Question: I have to set some predefined values to 'MultiAutoCompleteTextView' (before I select from suggestion drop down list). It's like, as if you selected 2-3 items from drop-down list. After setting these predefined values, again I want to continue with normal process of filtering from the list and add it to 'MultiAutoCompleteTextView'.
It would look like this
'''
Predefined1, Predefined2, Predefined3,
'''
If I do setText(...) as you do with 'TextView' or 'EditText', with some comma separated values, its considering it as 1 whole word and adding a comma at the end.
Please suggest how can I implement it.
Okay. Let me explain in detail. I am trying to achieve like in <URL>. But, 1 extra requirement from this is that, along with selecting value from suggestion drop down, I also need to set some predefined values when View is displayed and when I write something and press enter/hide keyboard, whatever i wrote should be converted into button text.
If it's not possible, any other alternative? Please suggest.

These values should be there in view without selecting from drop down. Later, whichever users add from suggestion drop down, those also should be added to list.
'EditText' before user starts typing.
Thanks.
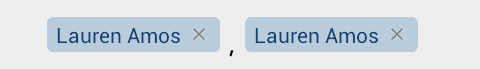
Answer: Try the following:
'''
ArrayList<String> data=new ArrayList<String>();
data.add("Predefined1");
data.add("Predefined2");
data.add("Predefined3");
ArrayAdapter<String> adapter = new ArrayAdapter<String>(this,
android.R.layout.simple_dropdown_item_1line, data.toArray());
MultiAutoCompleteTextView textView = (MultiAutoCompleteTextView) findViewById(/*View id*/);
MultiAutoCompleteTextView.CommaTokenizer tokenizer=new MultiAutoCompleteTextView.CommaTokenizer();
textView.setAdapter(adapter);
textView.setTokenizer(tokenizer);
textView.setOnEditorActionListener(new TextView.OnEditorActionListener(){
@Override
public boolean onEditorAction(TextView v, int actionId, KeyEvent event) {
if (event.getKeyCode() == KeyEvent.KEYCODE_ENTER) {
data.add(v.getText().toString());
adapter.notifyDataSetChanged();
return true;
}
return false;
}
});
textView.setText("Predefined1,");
tokenizer.terminateToken("Predefined1");
textView.setText(textView.getText().toString()+"Predefined2,");
tokenizer.terminateToken("Predefined2");
textView.setText(textView.getText().toString()+"Predefined3,");
tokenizer.terminateToken("Predefined3");
'''